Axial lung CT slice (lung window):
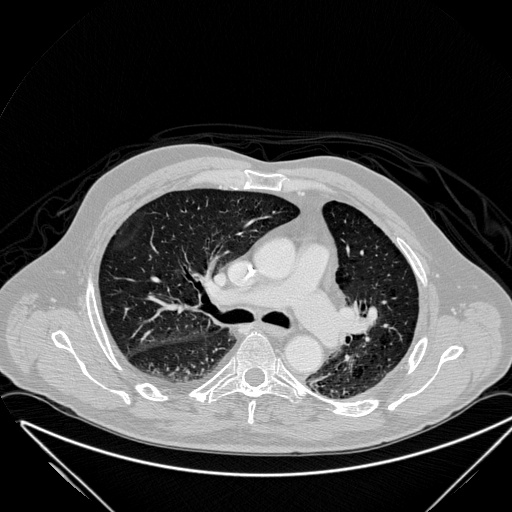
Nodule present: no